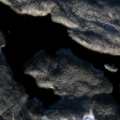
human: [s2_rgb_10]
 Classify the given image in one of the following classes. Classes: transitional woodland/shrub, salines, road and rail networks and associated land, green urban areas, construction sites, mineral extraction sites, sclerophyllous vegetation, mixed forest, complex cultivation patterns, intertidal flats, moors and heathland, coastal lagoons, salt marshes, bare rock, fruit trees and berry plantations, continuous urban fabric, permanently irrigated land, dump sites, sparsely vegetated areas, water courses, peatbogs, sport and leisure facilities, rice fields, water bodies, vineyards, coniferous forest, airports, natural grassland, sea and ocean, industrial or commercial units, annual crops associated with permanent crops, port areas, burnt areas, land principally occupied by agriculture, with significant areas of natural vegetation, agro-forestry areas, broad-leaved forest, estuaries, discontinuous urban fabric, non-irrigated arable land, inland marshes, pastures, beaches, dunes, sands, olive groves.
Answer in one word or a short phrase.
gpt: coniferous forest, mixed forest, water bodies